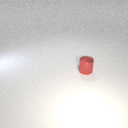
small red metal cylinder